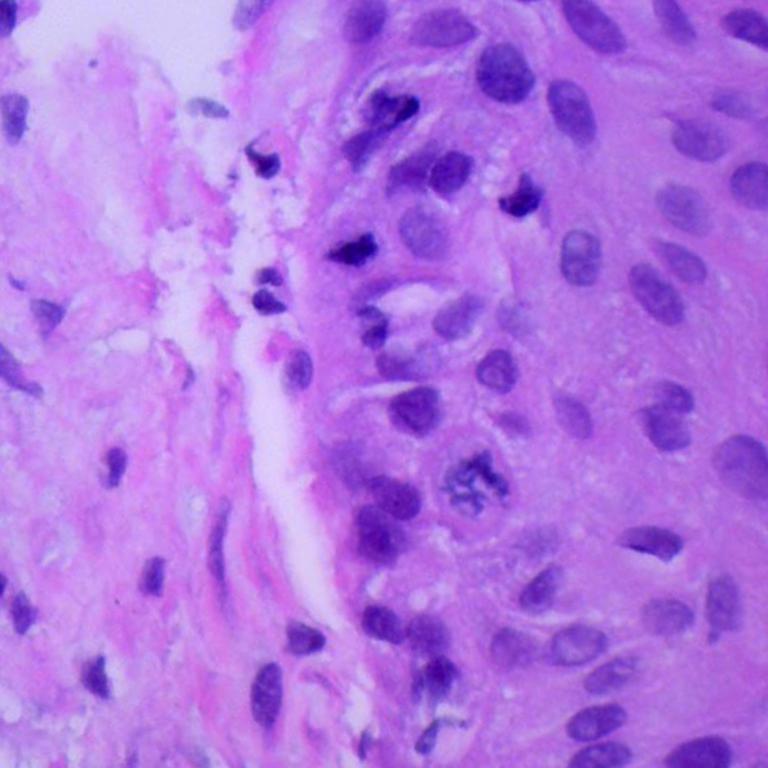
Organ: lung
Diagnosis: squamous carcinomas